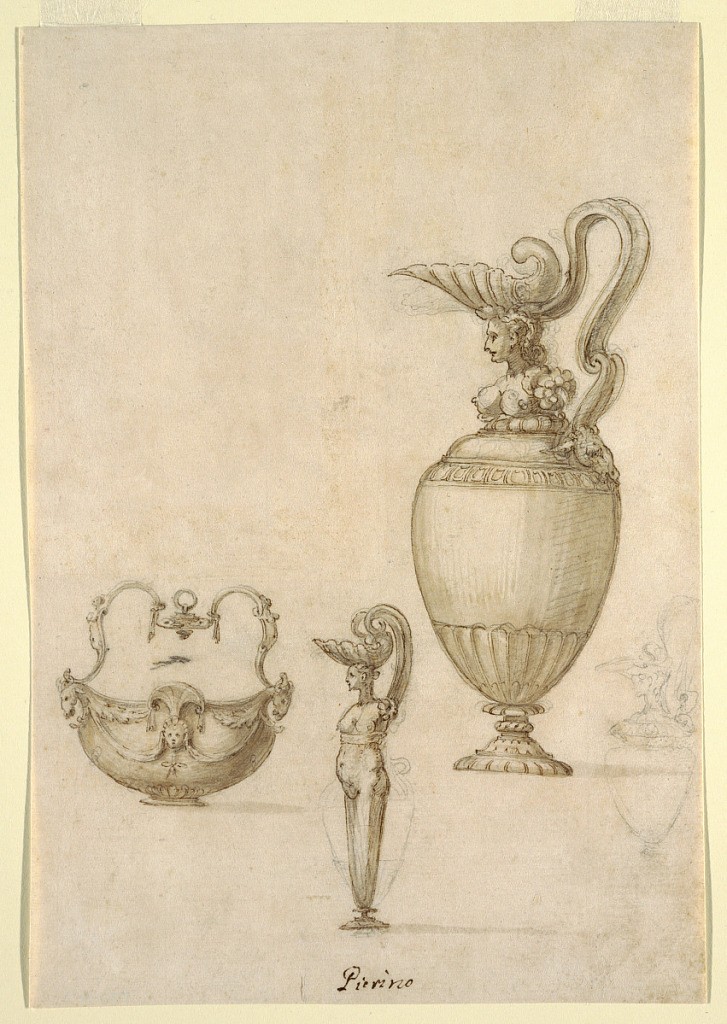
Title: Designs for Two Ewers and a Swing-Handle Bowl
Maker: Luzio Romano, Italian, active 1528 – 1575
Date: mid- 16th century
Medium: Pen and brown ink, black chalk on cream laid paper
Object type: Drawing
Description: At left: design for bowl with swing handle. The handle, decorated with applied female forms, is formed by double arches that are connected in the middle by a ring and are hooked to each side of the bowl's rim between the horns of goats' heads. The bowl's body is ornamented with draped festoons, acanthus leaves and a central female mask with fan diadem. Lower center: Design for small ewer shaped as an armless, elongated female form: her head supports a shell spout; her lower body tapers at the base to a simple circular foot; the handle is formed by forward curving scrolls connecting to the shell and form's back. The body of a vessel is also  lightly sketched in the lower part of the design.  At right (larger in scale): Design for a ewer with neck formed by female torso; a shell spout rests upon her head. The body of  this vessel is relatively plain with bands of gadrooning at the bottom; the vessel rests upon a circular pedestal base; its handle is an elaborately-curved, ribbon-like scroll which connects the shell spout to the shoulder of vessel.  At lower right: Small sketch for variation of the ewer at the right.